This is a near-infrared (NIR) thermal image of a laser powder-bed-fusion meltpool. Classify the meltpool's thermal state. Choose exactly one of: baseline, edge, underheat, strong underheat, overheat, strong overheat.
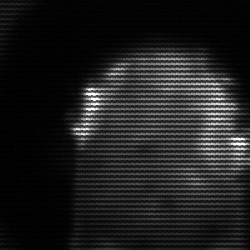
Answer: baseline